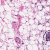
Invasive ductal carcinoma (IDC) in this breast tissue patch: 0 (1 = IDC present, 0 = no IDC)